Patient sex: M
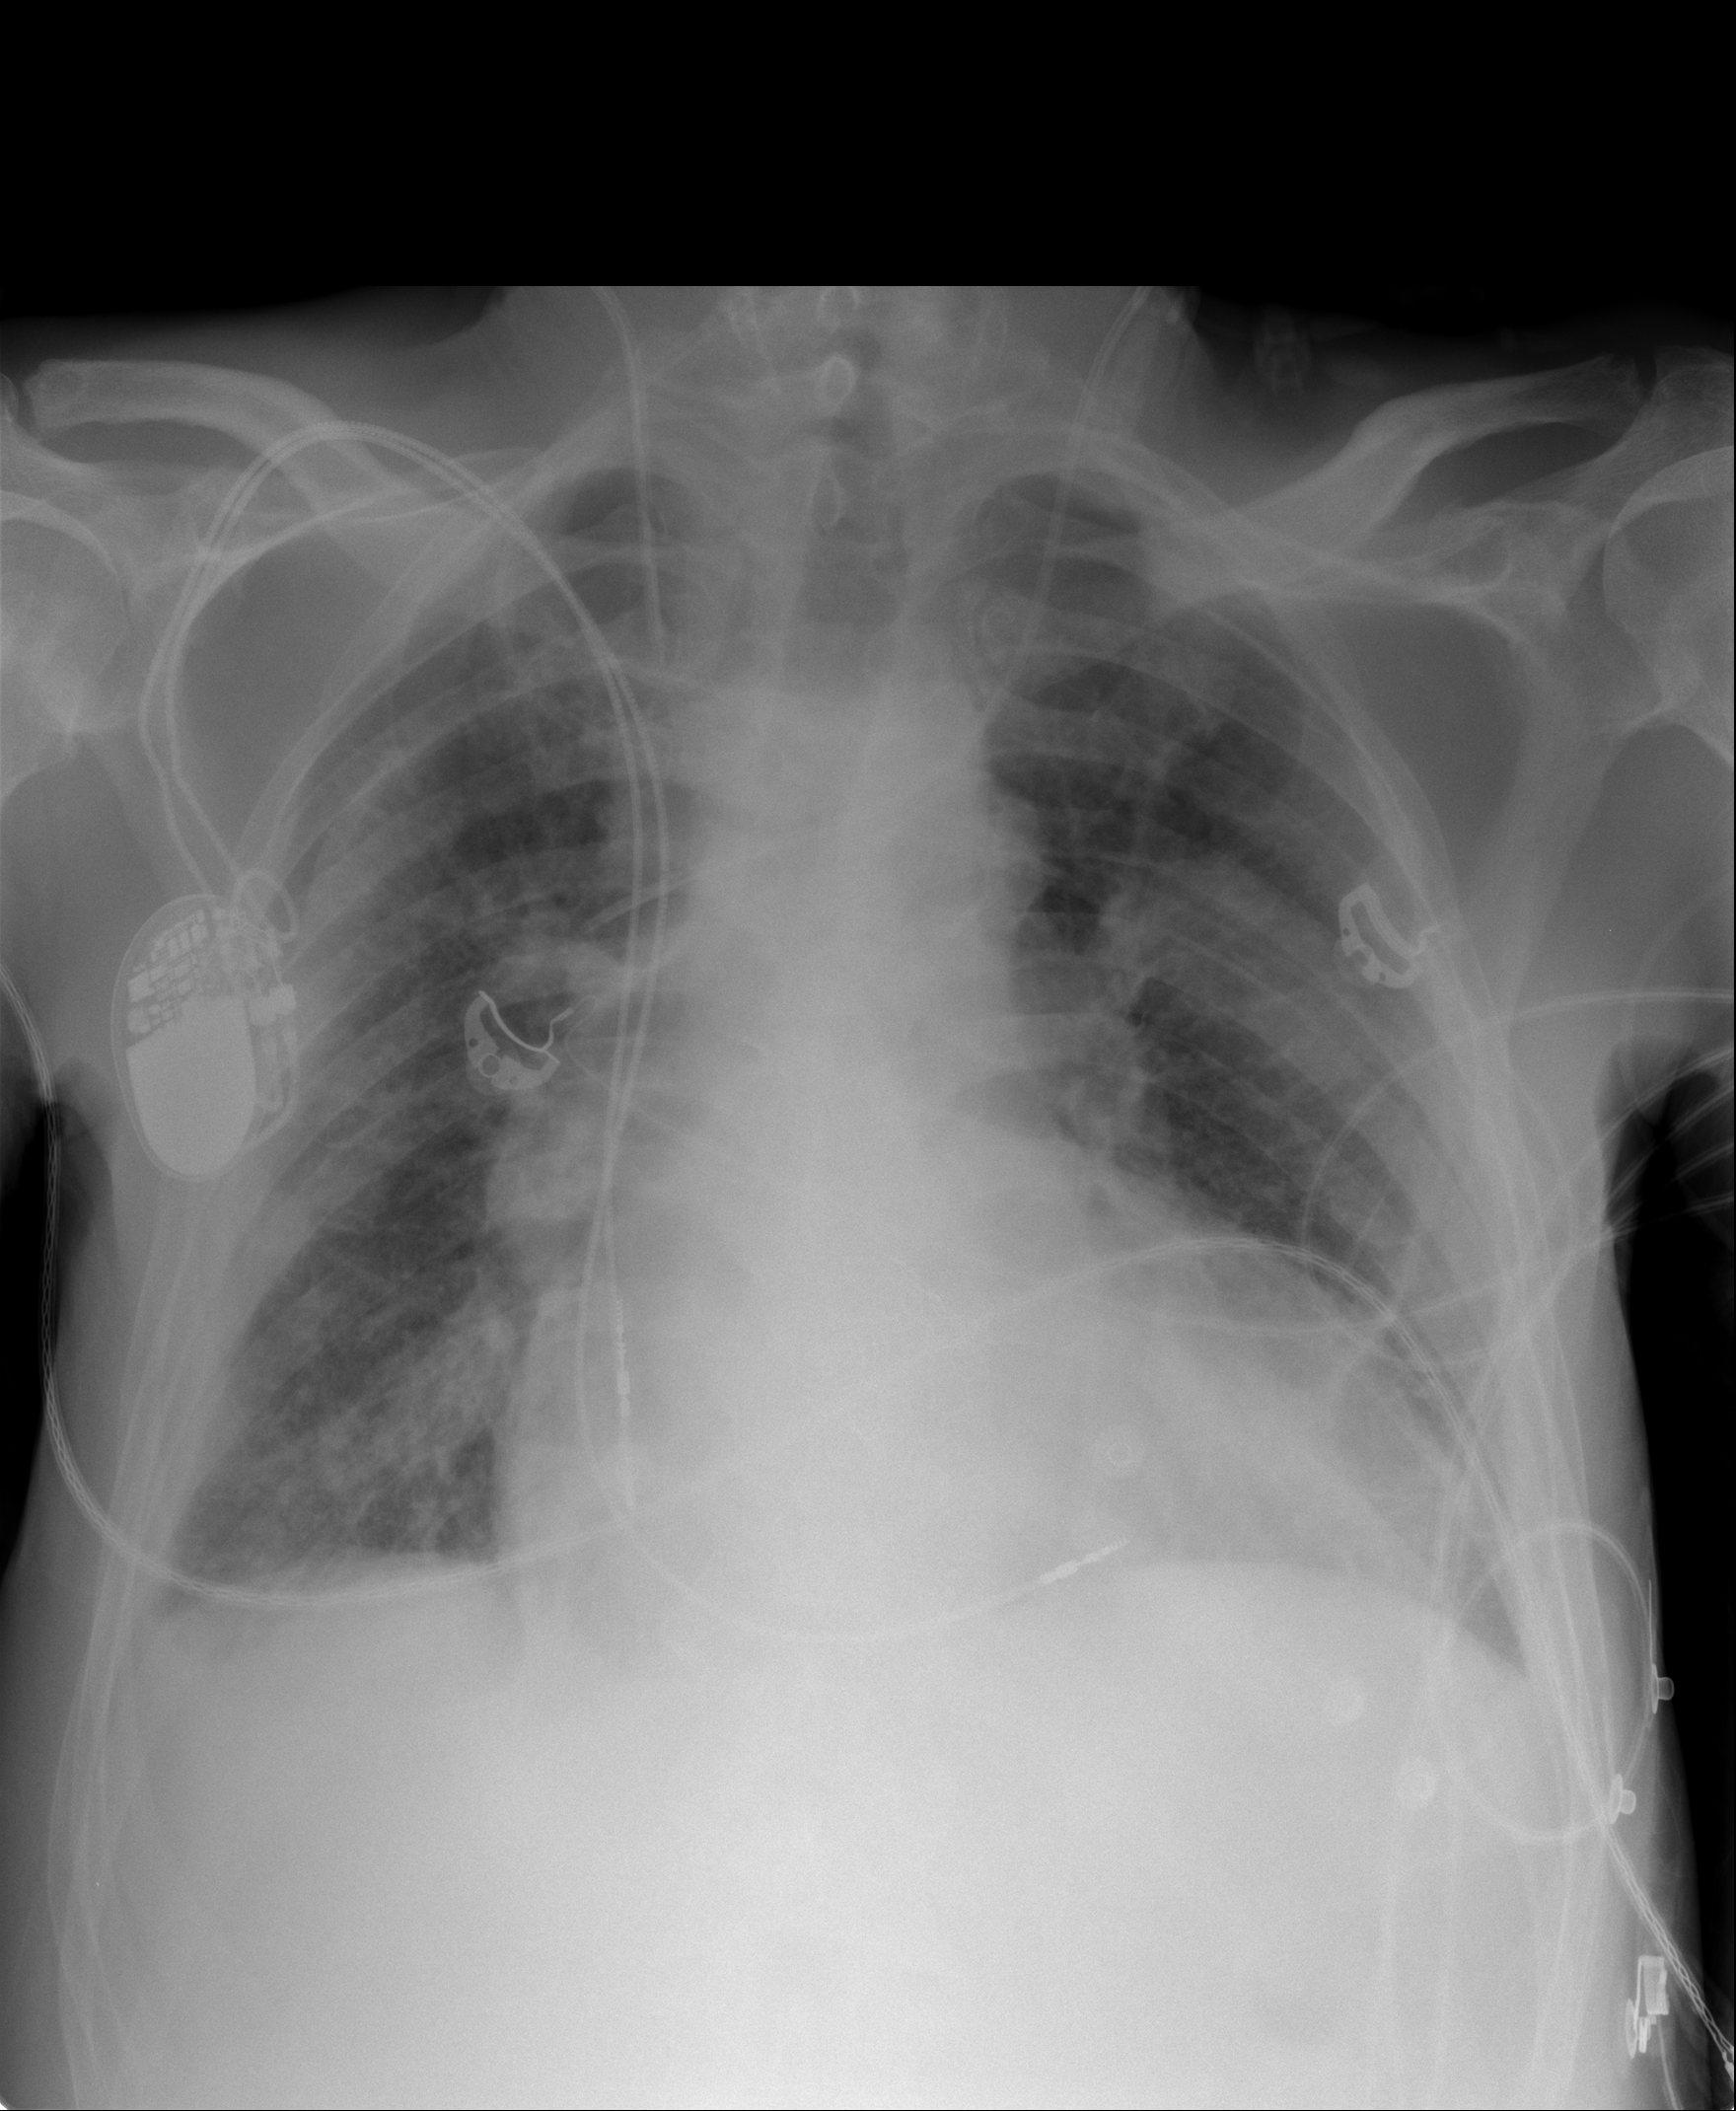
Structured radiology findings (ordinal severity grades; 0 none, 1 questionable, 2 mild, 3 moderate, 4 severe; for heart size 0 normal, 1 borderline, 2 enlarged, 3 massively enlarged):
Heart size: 2
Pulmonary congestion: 0
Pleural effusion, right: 0
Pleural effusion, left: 0
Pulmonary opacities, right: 2
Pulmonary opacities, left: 2
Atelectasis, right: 0
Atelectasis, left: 2